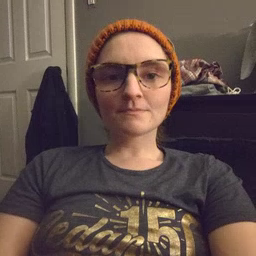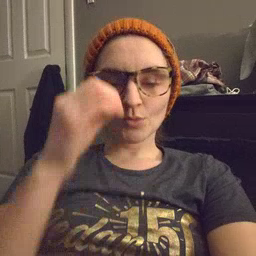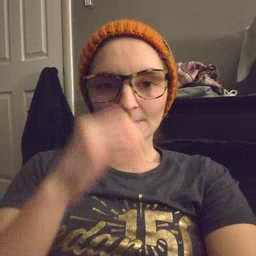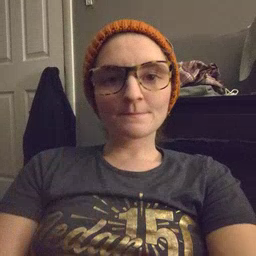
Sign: owl